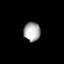
Tissue: lung
Cell type: Endothelial cells
Senescence score: 0.5906
Nuclear area (px): 308
Mean DAPI intensity: 171.318